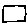
Label: square